Field crop: tomato
Growth stage: 2
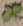
Species: solanum